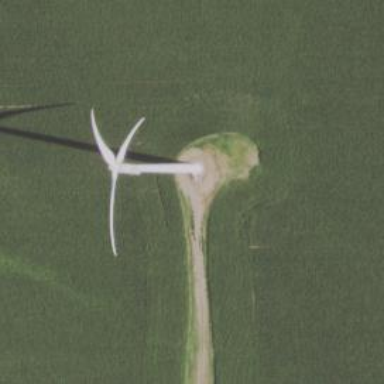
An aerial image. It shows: Wind generator using horizontal axis wind turbines.